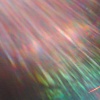
Label: sunburn